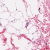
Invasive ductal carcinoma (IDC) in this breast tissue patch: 0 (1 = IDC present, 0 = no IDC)